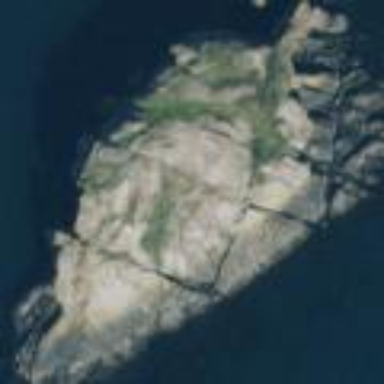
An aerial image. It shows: Islet along the coastline.